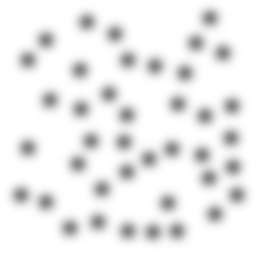
Squares: 0
Triangles: 0
Stars: 40
Total shapes: 40